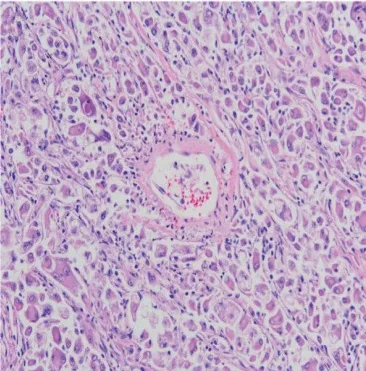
Primary tumor histology. , with some tumor cells intimately associated with vessels.
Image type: pathology (h&e)